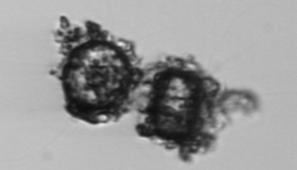
Label: Thalassiosira_TAG_external_detritus